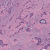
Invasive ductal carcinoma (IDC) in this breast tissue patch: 1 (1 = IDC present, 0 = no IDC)